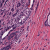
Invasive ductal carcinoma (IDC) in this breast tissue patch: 0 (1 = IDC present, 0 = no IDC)